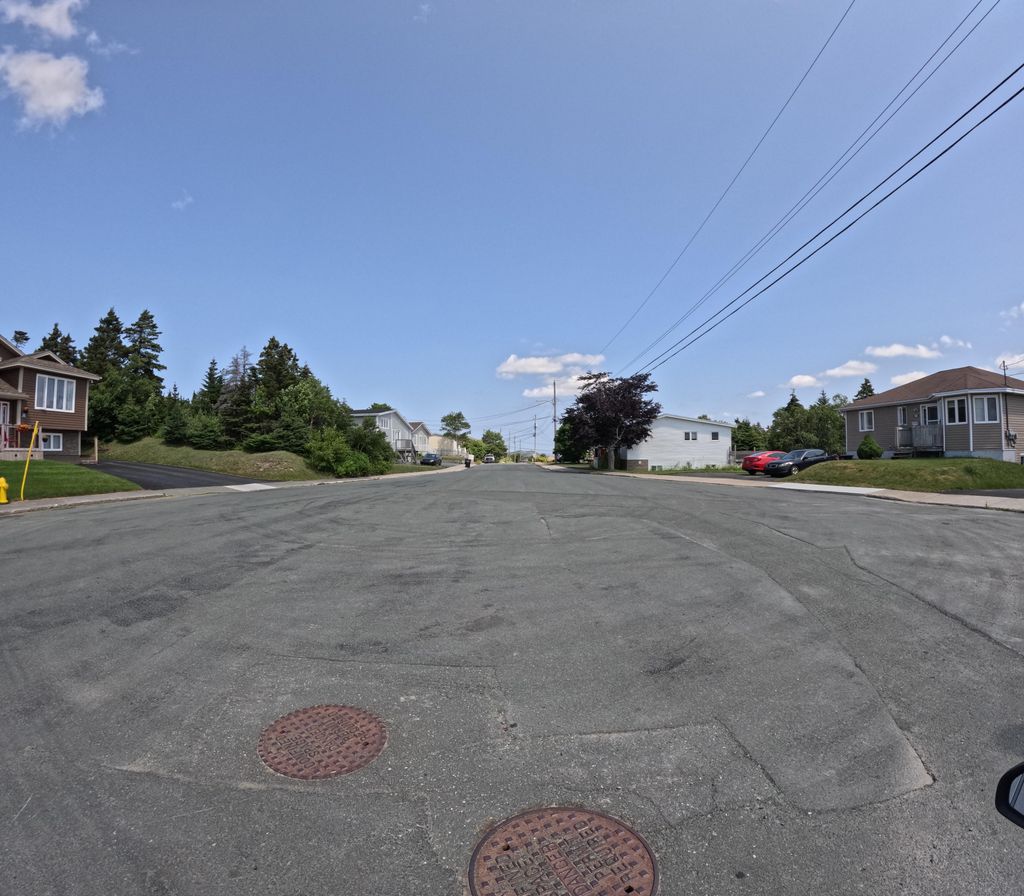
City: st_johns